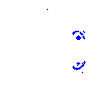
Particle: pion